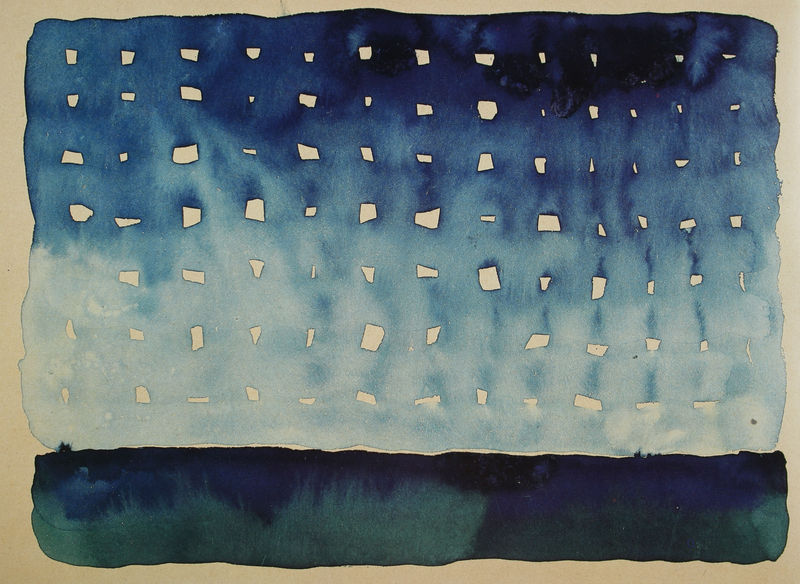
Titel: Starlight Night
Künstler: Georgia O'Keeffe
Institution: Im Besitz der Künstlerin
Schlagwörter: blau, himmel, wasser, aquarell, weiss, abstrakt, formen, quadrate, o'eeffe